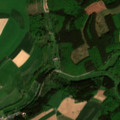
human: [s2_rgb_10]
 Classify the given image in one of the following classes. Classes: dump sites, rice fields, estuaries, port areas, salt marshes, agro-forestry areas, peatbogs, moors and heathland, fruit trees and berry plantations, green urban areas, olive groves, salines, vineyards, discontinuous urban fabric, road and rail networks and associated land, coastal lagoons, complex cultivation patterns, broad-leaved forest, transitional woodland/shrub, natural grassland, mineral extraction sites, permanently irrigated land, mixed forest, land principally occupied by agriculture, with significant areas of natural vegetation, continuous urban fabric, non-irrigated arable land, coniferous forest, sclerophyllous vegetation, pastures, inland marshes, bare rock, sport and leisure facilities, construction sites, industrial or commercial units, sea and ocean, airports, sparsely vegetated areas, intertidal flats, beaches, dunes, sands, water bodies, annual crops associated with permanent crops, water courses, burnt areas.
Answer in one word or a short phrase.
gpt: discontinuous urban fabric, non-irrigated arable land, broad-leaved forest, mixed forest